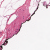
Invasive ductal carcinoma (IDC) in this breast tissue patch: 0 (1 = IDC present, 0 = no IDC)